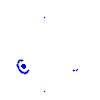
Particle: electron